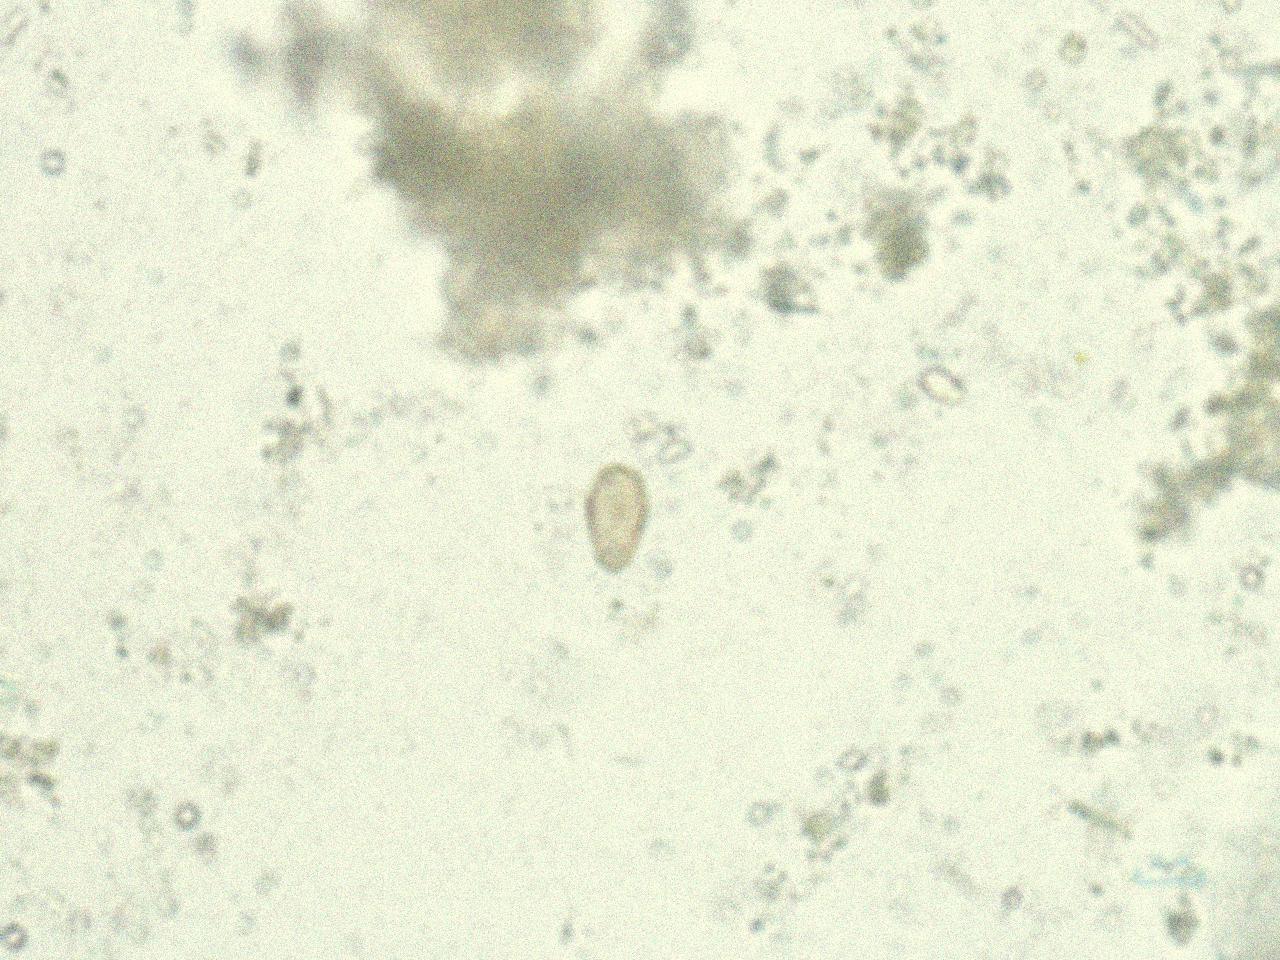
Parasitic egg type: Opisthorchis viverrine